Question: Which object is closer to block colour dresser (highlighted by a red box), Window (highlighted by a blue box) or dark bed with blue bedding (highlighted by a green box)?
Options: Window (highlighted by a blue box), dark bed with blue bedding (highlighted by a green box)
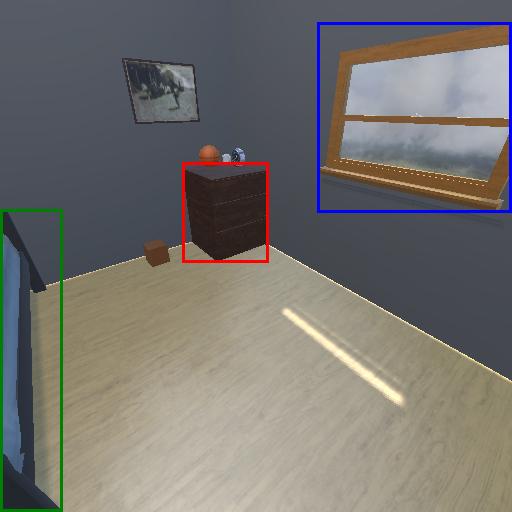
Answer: Window (highlighted by a blue box)